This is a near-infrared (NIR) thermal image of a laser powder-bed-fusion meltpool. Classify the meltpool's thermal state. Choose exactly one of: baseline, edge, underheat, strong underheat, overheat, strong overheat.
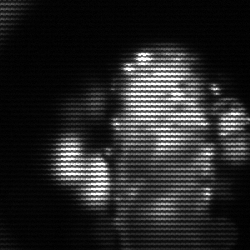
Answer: strong underheat